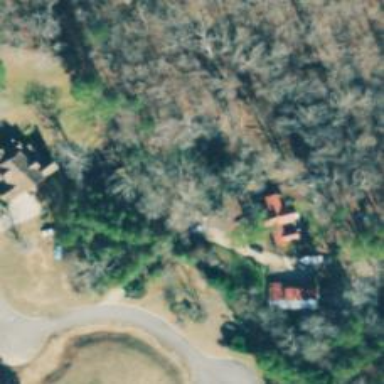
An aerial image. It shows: Driveway leading to service road.